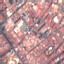
Land use / land cover: Residential